Question: I have a Ruby on Rails application that, at it's most basic level consists of two panels, the left and the right side panel. What I want is to use this as a layout, and in the controllers to be able to render like 'render <view_name>, <right or left panel>', so that, in combination with turbolinks, only the left or right side panels are being created dynamically.
I searched the internet but didn't find any examples like mine. I'm sure this is doable but how?
EDIT:it should be able to run in chrome for Android.
One solution would be to render all the views on the first request, and when I click a link panels are hidden and shown, but I don't think this is Ok. Any opinions?

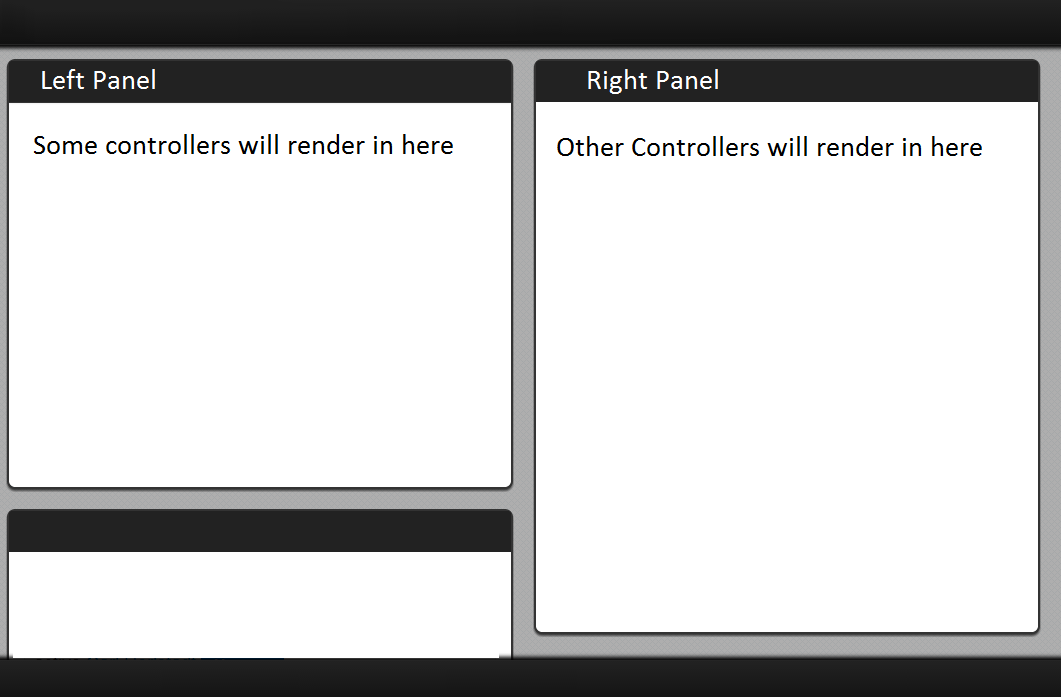
Answer: Well after some research I reached the following conclusion:
With I was trying to do is not possible unless you set some limitations.
Only one of the two panels can render "actions" that are stored in the browsing history. If both panels render actions that are stored in the browsing history it's highly probable that navigation won't work as expected.
With this in mind I realized that what I actually need is to render the navigation aware actions in the left panel, and in the right panel render the other stuff(I call them utilities). For example one thing that I render in such a panel is a Chat-Panel.This is how facebook works with it's chat.
So basically I can user standard turbolinks to handle the requests which store browsing history and something like pjax for the "Utils" panel. The only problem is the Turbolinks completely renders the whole page, even if you send a small piece of html as a response.
To solve this I ended up using wiselinks, which is the perfect combination of turbolinks and pjax. Also, unlike pjax, wiselinks can even handle forms.